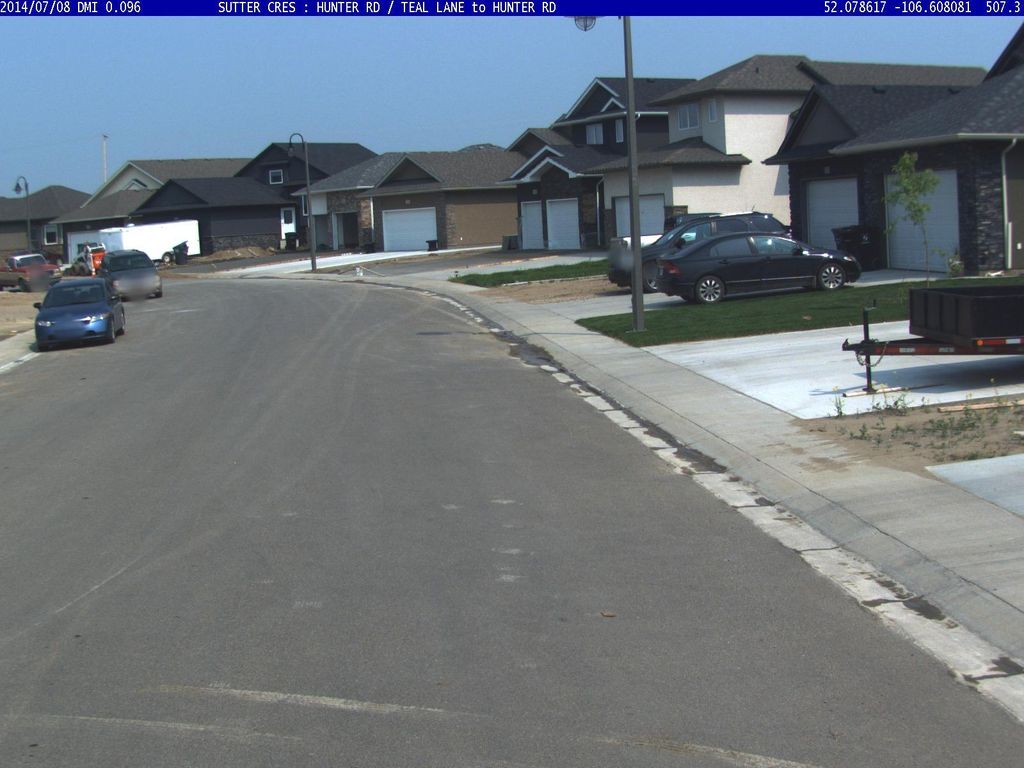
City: saskatoon